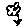
Label: flower